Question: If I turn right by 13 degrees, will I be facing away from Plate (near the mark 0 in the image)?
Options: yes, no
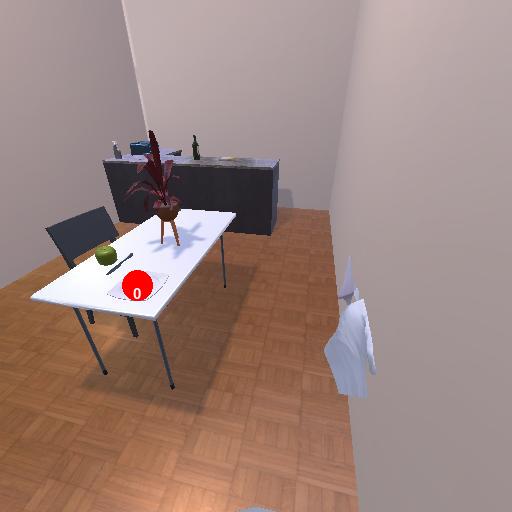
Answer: yes